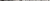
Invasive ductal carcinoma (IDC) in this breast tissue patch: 0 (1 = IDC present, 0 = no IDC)